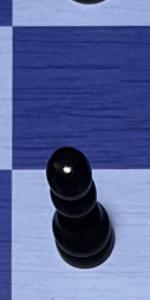
Label: Pawn_Black